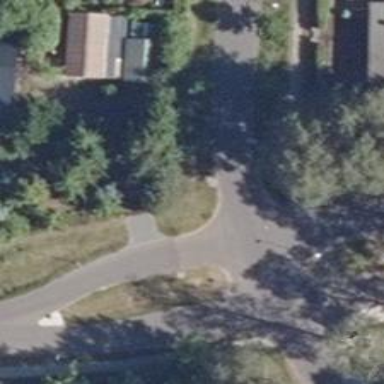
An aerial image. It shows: Smooth asphalt road in residential area.